Question: In facebook, when you share a link, a neat little preview is created with an image headline, and text excerpt. Here's an example..

Does anyone know if there's any open-source code (pref. php & javascript/jquery) that can generate something like this? Or should I just write it myself..
Cheers!
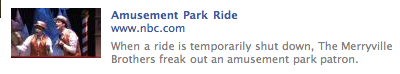
Answer: After a bit of Googling I found <URL> for you.
It should take you through the steps on how to create something similar to Facebook share previews.